Question: I've never seen this before in vim (although I haven't really used it much until now), and can't find anything in a google search for "purple lines vim".
So what to the purple lines shown in this screenshot mean?

I've just looked at a few other files in this project, which have similar PHP code in them, and cannot find the purple lines anywhere...
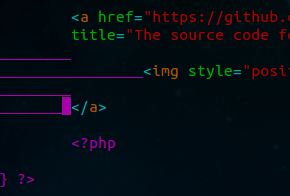
Answer: This lines are here because it's an HTML link. Your text is between tags.